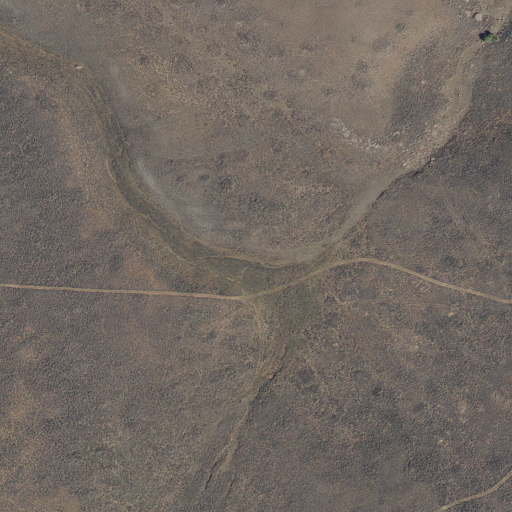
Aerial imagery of valley in Utah named Okerlund Draw containing only shrub